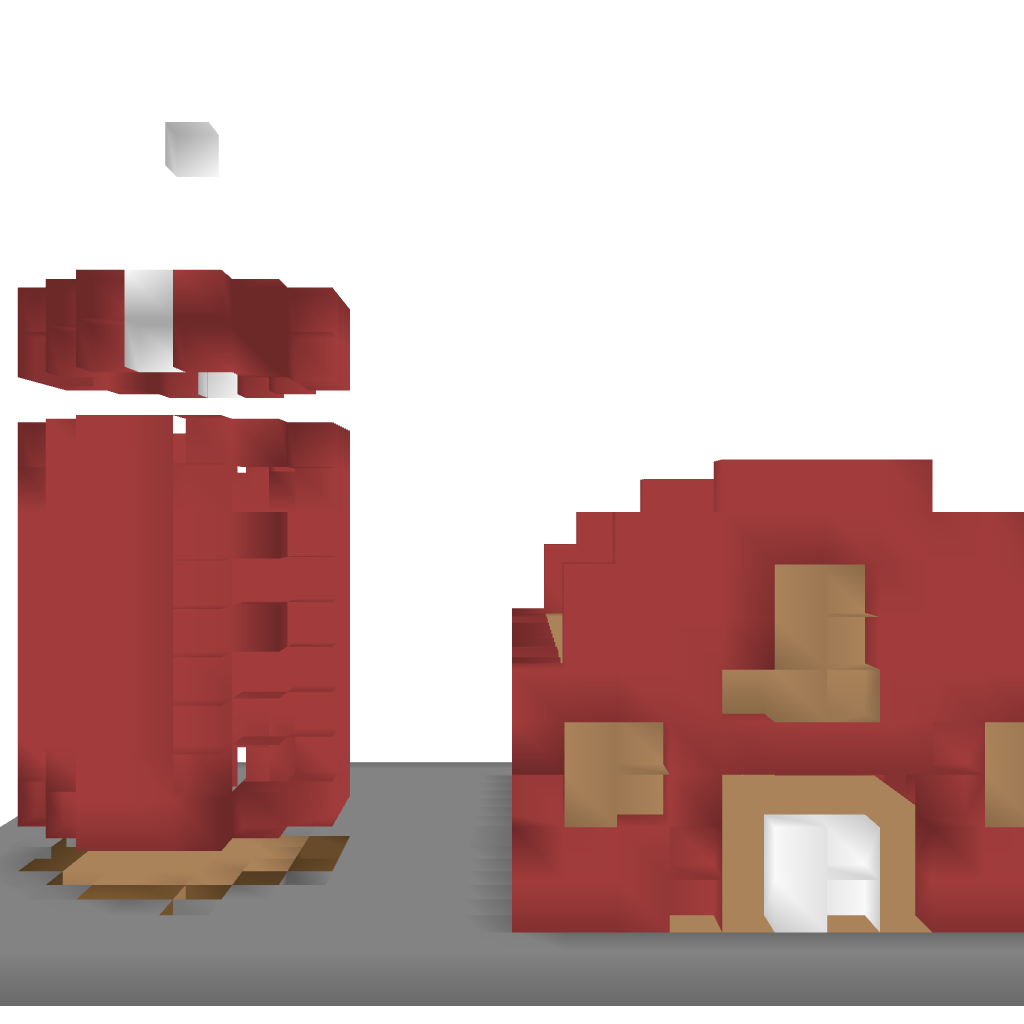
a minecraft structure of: Small Barn 1 high quality